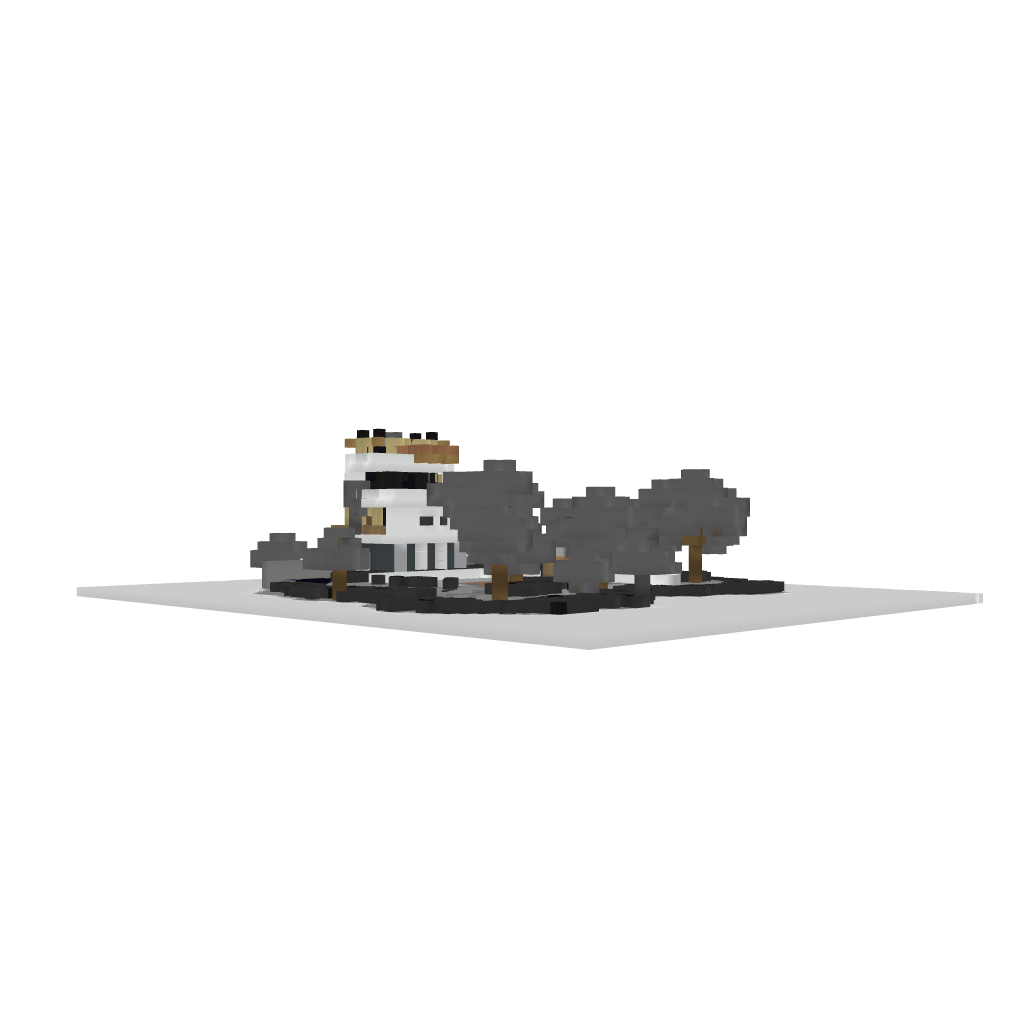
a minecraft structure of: Luxury House #2